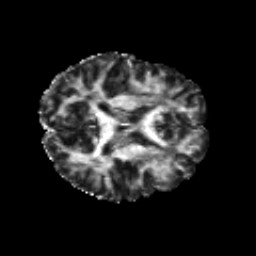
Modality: FA
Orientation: axial
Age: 18
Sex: female
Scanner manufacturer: siemens
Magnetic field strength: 3 T
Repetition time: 8.8 s
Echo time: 0.085 s